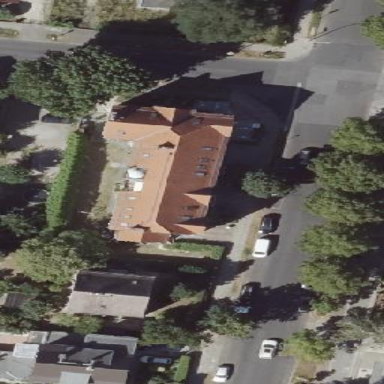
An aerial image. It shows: Hipped-roof building with apartments.